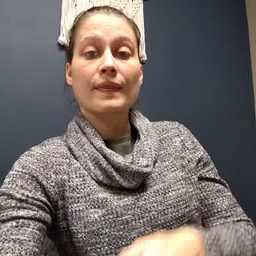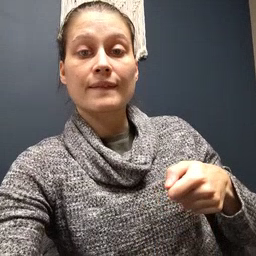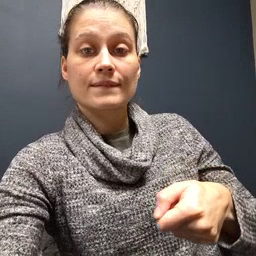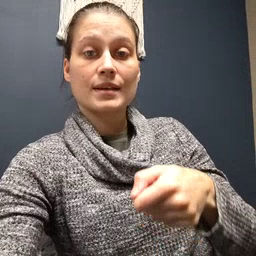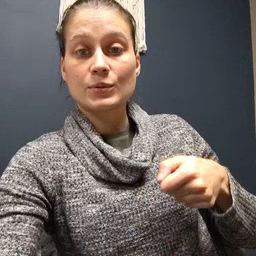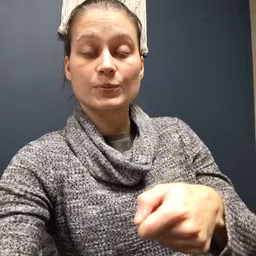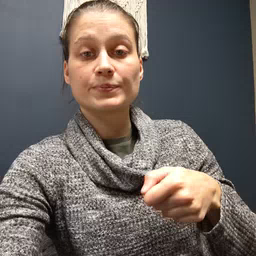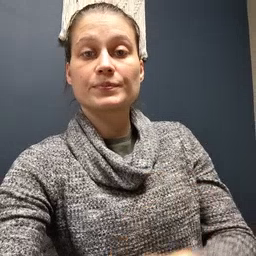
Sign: vacuum